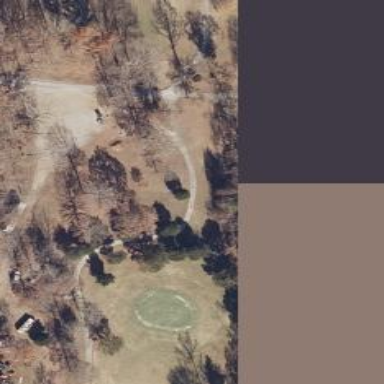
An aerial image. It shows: Path used for both walking and golf.